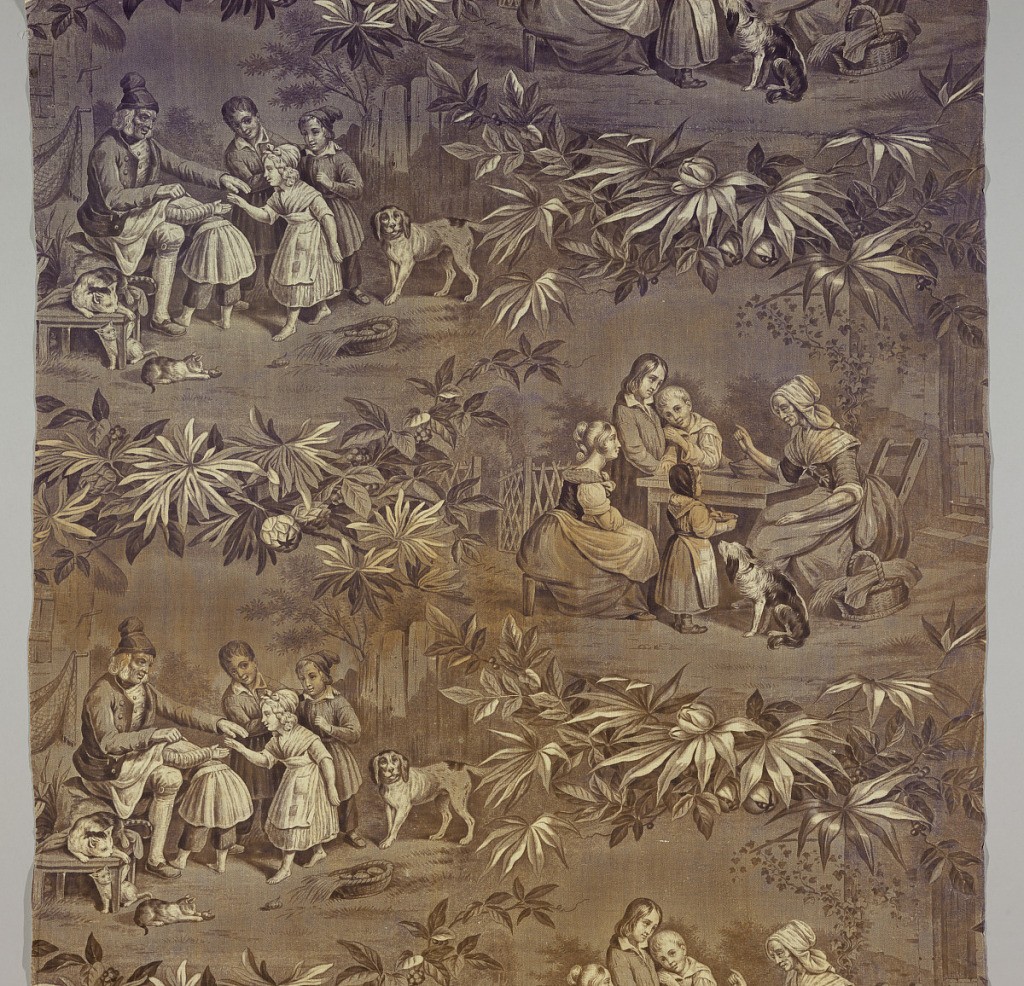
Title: Textile
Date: ca. 1840
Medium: cotton Technique: printed by engraved roller on plain weave
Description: Scenes of children with their grandparents separated by floral swags. Designed to be sewn together as a straight repeat. In purple on white.